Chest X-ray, PA view. Patient: 28 years old, sex F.
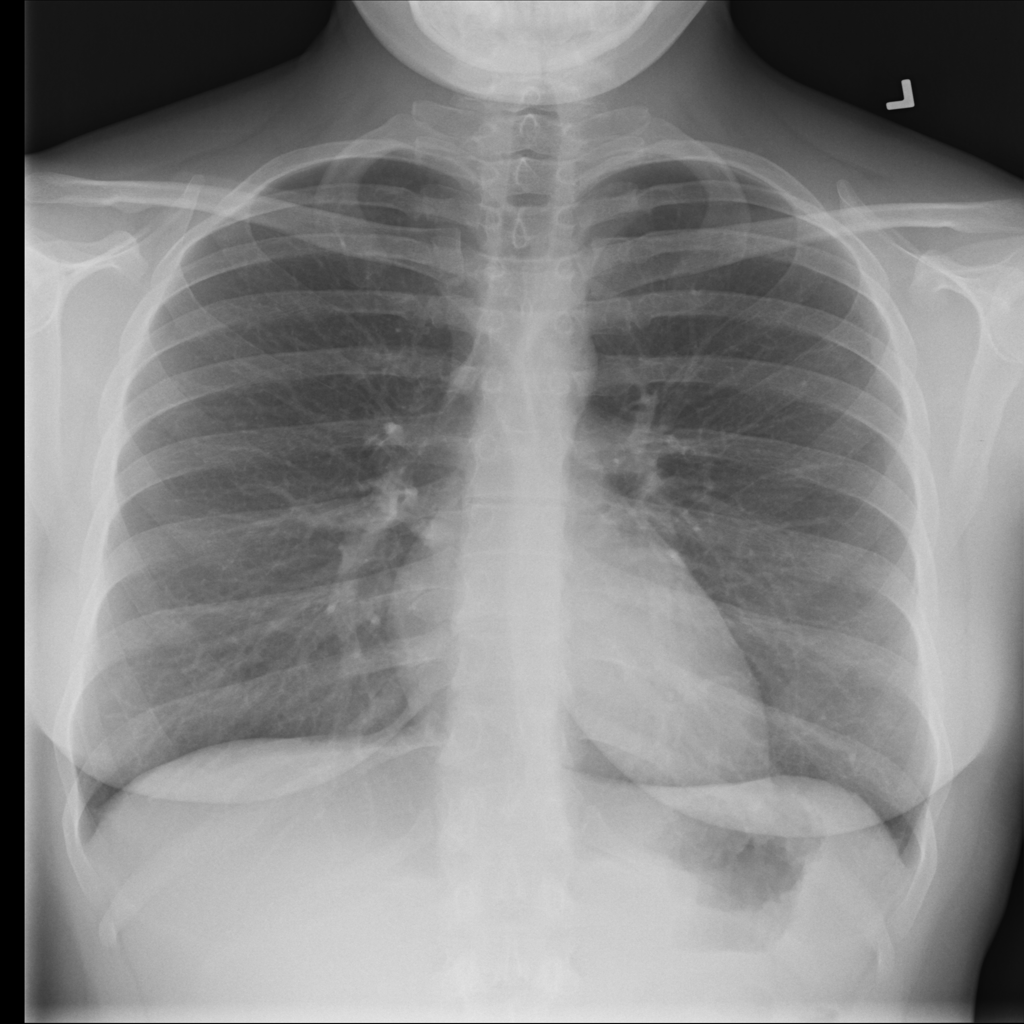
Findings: No Finding